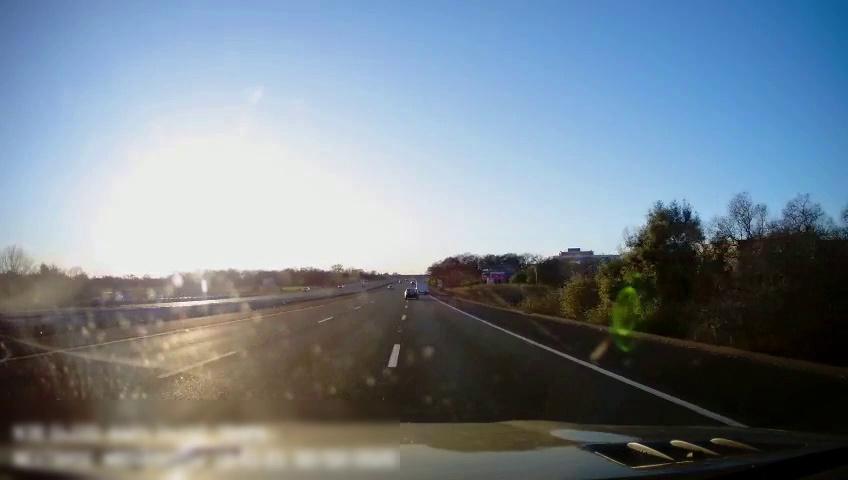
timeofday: Day
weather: Cloudy
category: Drivable Space
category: Drivable Space
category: Vehicles | Car
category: Vehicles | Car
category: Vehicles | Car
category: Vehicles | Other LV
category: Lanes | Alternate Lane
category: Lanes | Current Lane
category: Lanes | Current Lane
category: Lanes | Alternate Lane